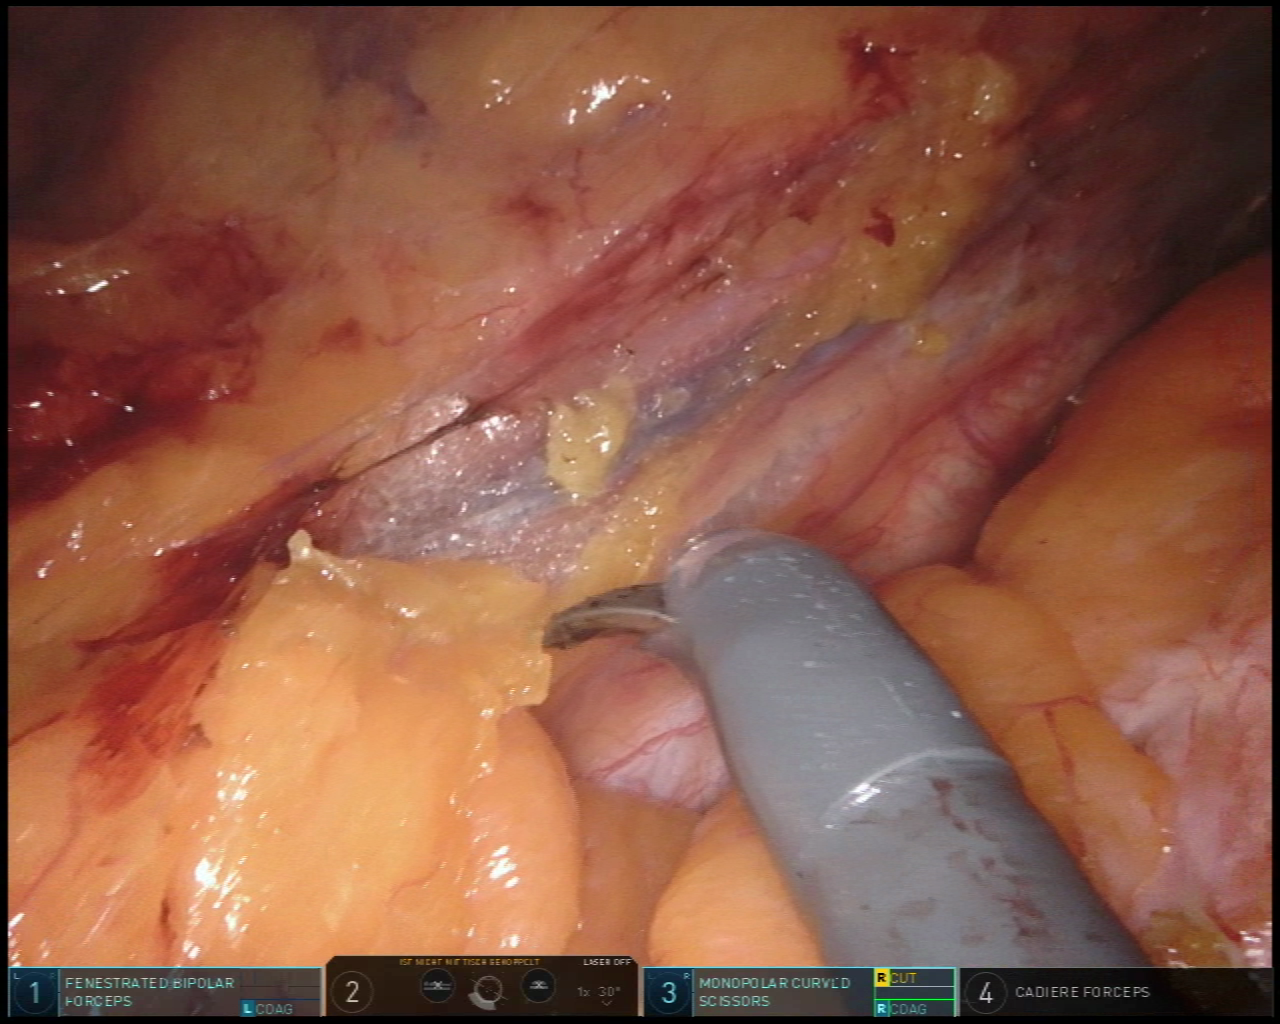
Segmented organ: ureter
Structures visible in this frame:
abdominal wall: no
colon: no
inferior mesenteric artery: no
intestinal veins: no
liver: no
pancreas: no
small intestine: no
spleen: no
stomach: no
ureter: yes
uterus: no
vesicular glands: no